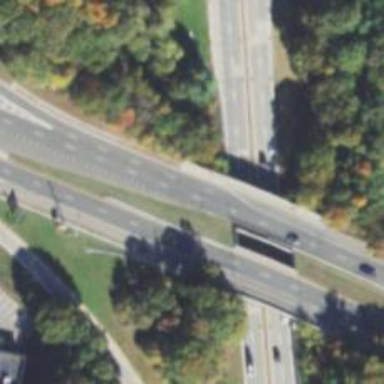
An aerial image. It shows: Trunk road bridge.